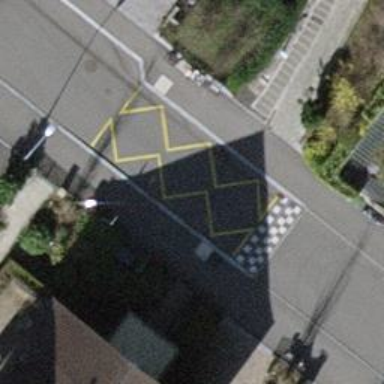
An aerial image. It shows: Public transport stop position.